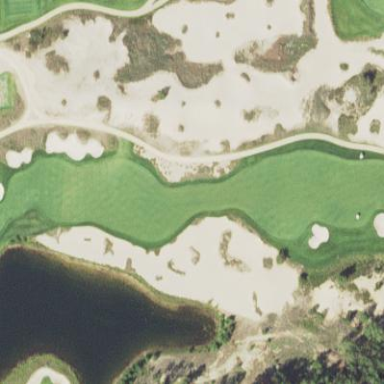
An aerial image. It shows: Grassy area designated as golf fairway.